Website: home-depot
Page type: payment
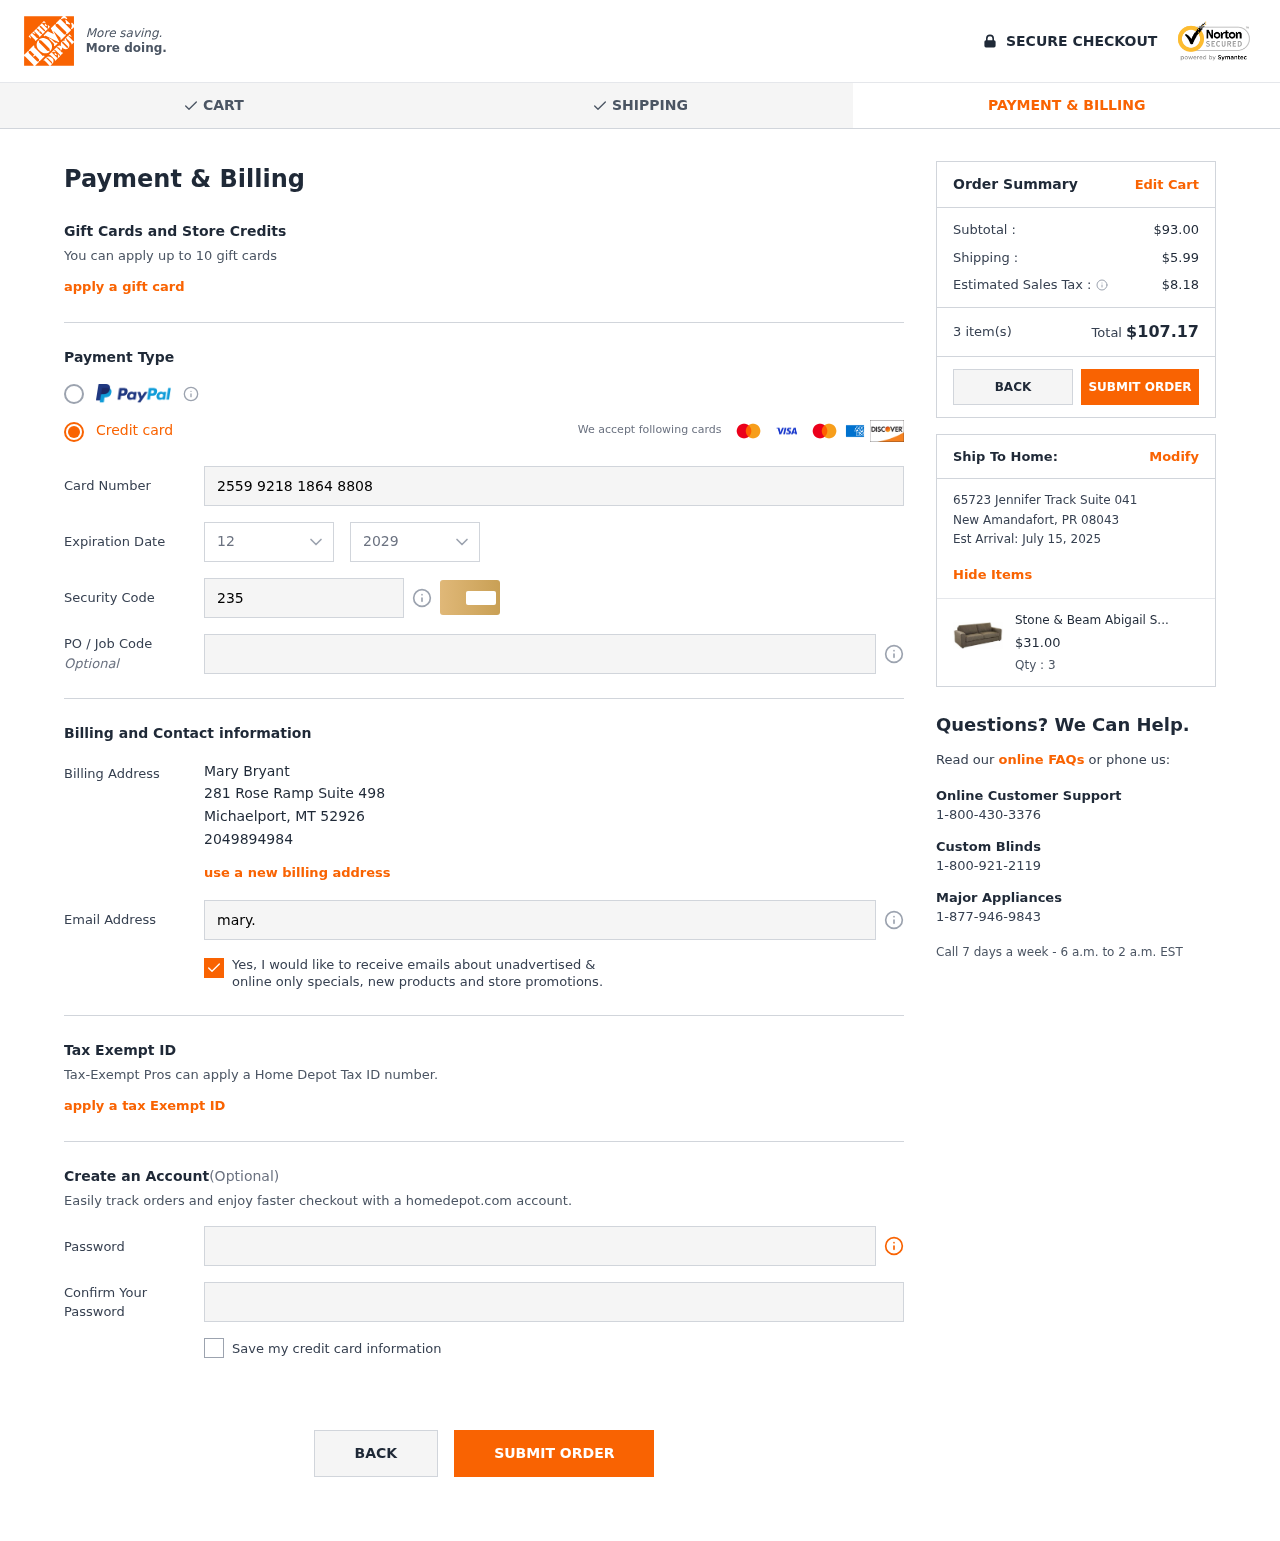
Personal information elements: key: PII_CARD_CVV
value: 235
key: PII_CARD_EXPIRY_MONTH
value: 12
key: PII_CARD_EXPIRY_YEAR
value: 29
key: PII_CARD_NUMBER
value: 2559 9218 1864 8808
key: PII_CITY
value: Michaelport
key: PII_CITY2
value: New Amandafort
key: PII_EMAIL
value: mary.bryant@yahoo.com
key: PII_FULLNAME
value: Mary Bryant
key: PII_PHONE
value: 2049894984
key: PII_POSTCODE
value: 52926
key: PII_POSTCODE2
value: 08043
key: PII_STATE_ABBR
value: MT
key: PII_STATE_ABBR2
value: PR
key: PII_STREET
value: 281 Rose Ramp Suite 498
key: PII_STREET2
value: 65723 Jennifer Track Suite 041
Product elements: key: PRODUCT1_NAME
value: Stone & Beam Abigail Sofa Couch, 86"W, Golden Brown
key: PRODUCT1_PRICE
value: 31
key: PRODUCT1_QUANTITY
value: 3
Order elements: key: ORDER_SUBTOTAL
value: $93.00
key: ORDER_SHIPPING_COST
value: $5.99
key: ORDER_TAX
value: $8.18
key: ORDER_NUM_ITEMS
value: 3 item(s)
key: ORDER_TOTAL
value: $107.17
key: ORDER_DELIVERY_DATE
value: July 15, 2025